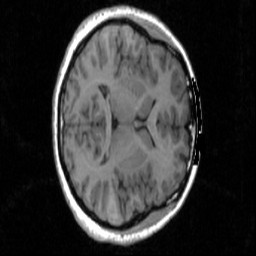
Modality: T1w
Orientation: axial